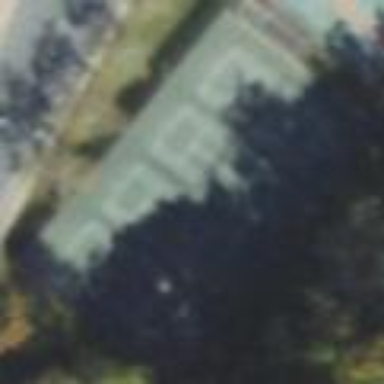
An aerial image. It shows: Tennis court on pitch.